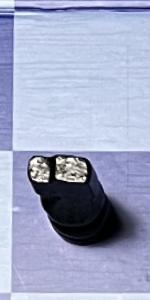
Label: Knight_Black